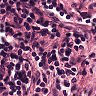
Metastatic tissue present: no